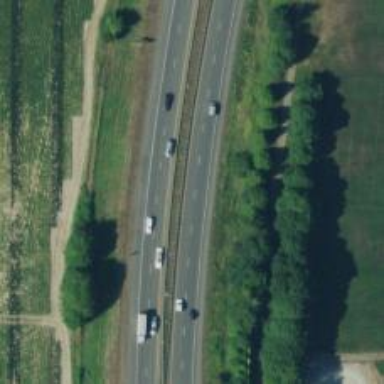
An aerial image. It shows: View of motorway.